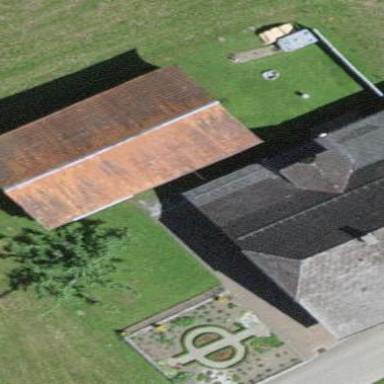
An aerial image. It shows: Rural barn.